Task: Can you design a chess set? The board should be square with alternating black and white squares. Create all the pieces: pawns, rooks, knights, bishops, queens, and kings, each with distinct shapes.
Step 4549:
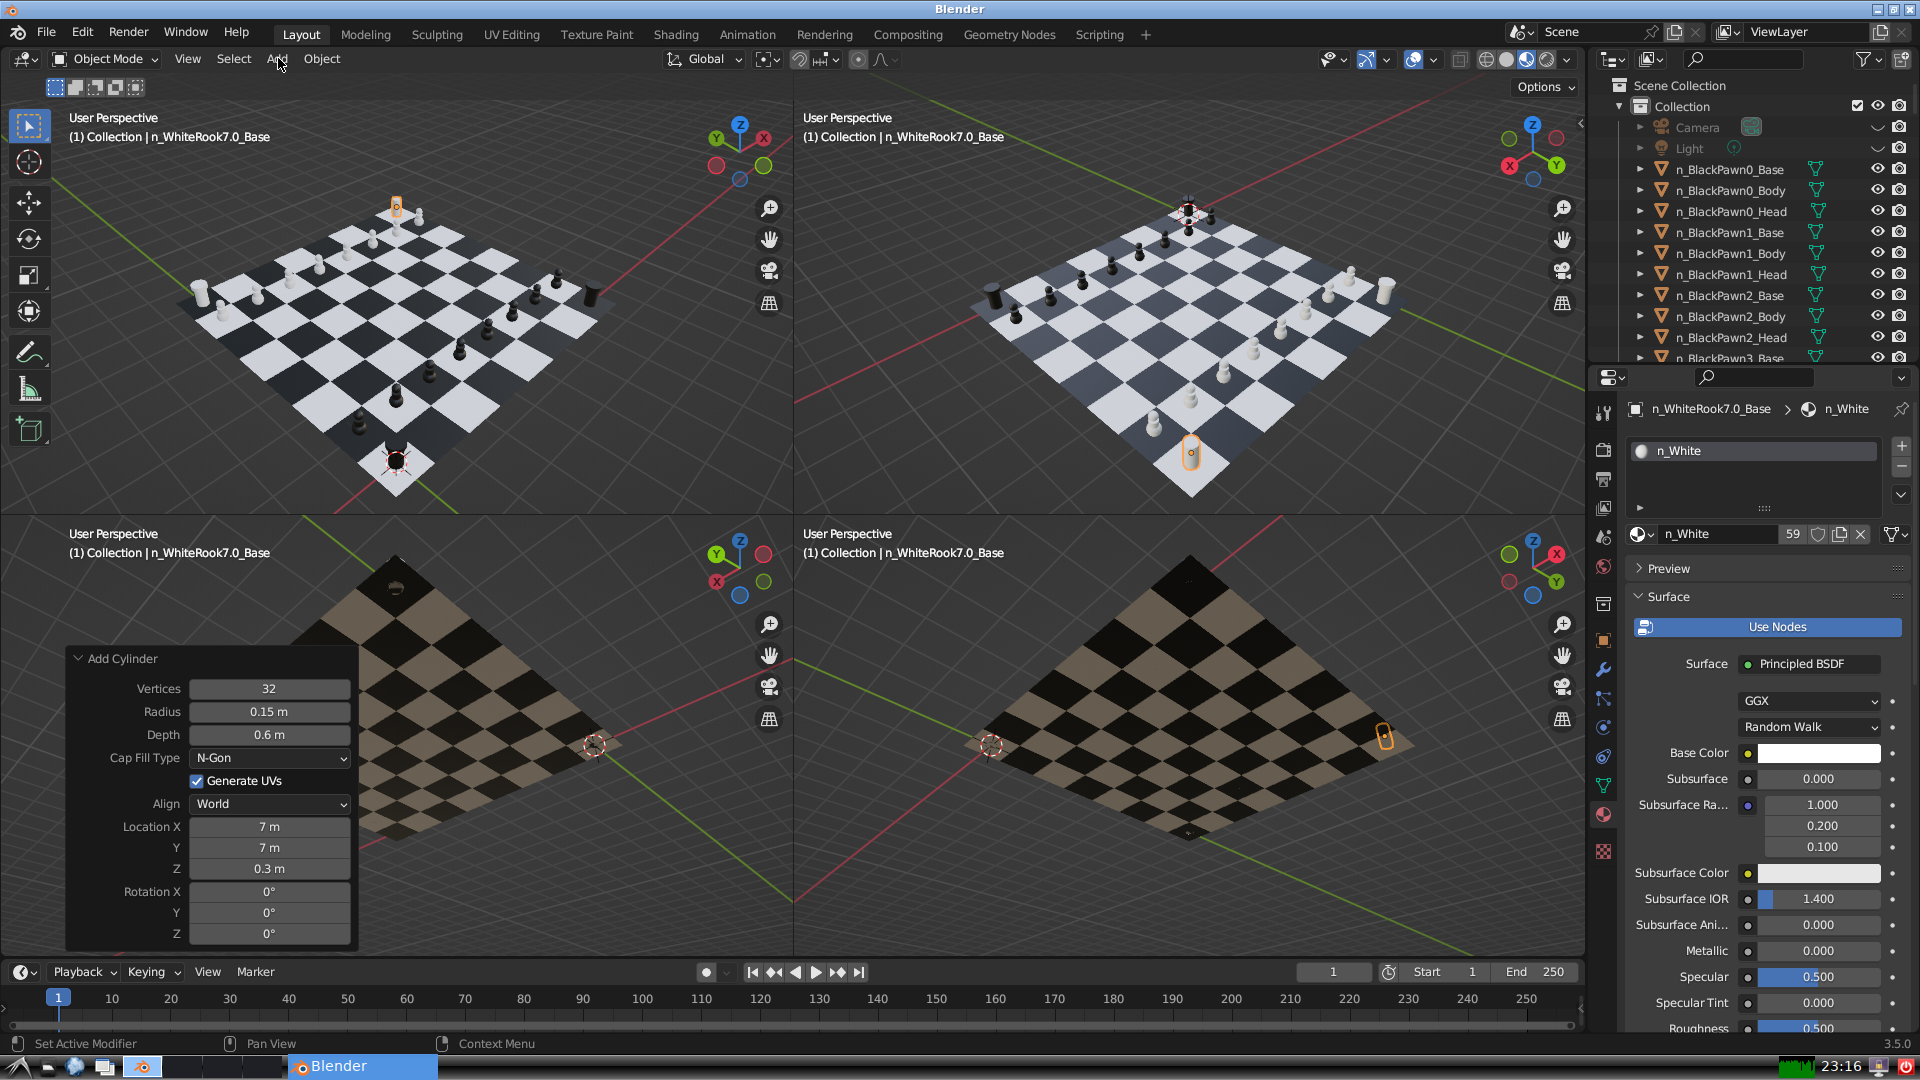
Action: click: no